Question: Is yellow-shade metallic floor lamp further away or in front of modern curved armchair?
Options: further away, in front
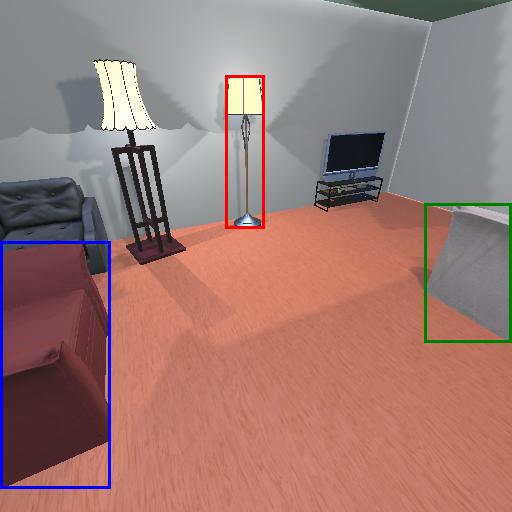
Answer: further away